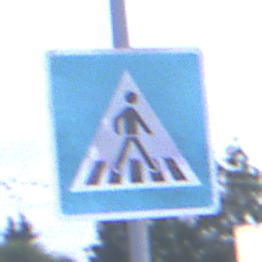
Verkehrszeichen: FussgaengerueberwegLinks
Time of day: SunriseSunset
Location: Outdoor (Suburban)
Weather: PartlyCloudy
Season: NotSpecified
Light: Natural